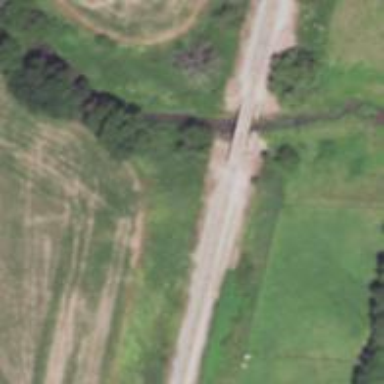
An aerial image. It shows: Railway bridge.